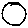
Label: circle